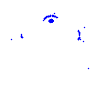
Particle: electron